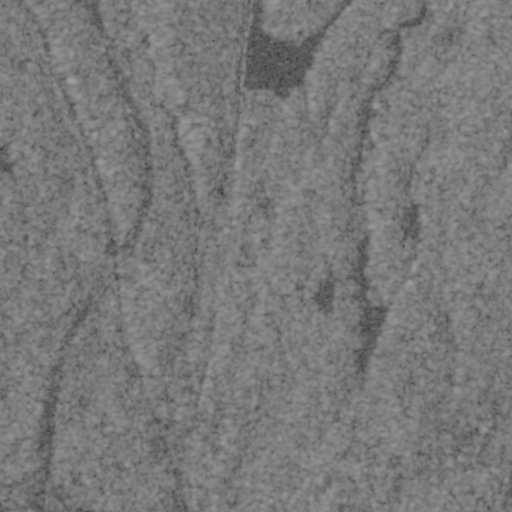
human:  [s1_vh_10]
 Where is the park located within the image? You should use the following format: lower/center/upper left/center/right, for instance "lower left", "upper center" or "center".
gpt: The park is located in the lower center of the image.
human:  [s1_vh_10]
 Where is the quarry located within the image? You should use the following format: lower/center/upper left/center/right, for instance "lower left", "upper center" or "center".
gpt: The quarry is located in the lower left of the image.
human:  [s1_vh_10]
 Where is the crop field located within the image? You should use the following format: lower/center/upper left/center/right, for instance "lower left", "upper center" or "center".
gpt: There is no crop field in the image.

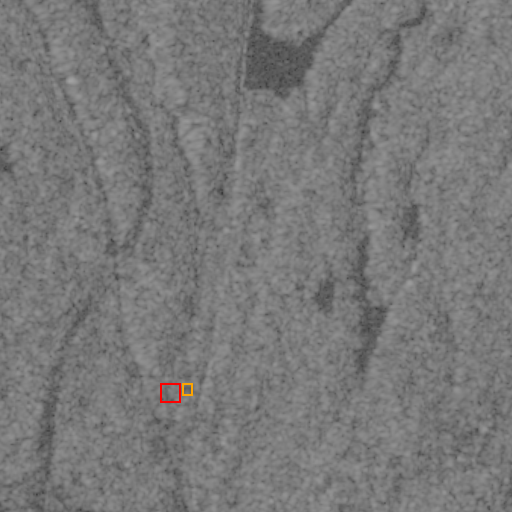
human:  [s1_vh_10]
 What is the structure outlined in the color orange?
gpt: The structure outlined in orange is a park.
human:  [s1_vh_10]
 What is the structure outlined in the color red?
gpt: The structure outlined in red is a quarry.
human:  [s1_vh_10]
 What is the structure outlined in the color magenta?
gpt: There is no magenta outline.